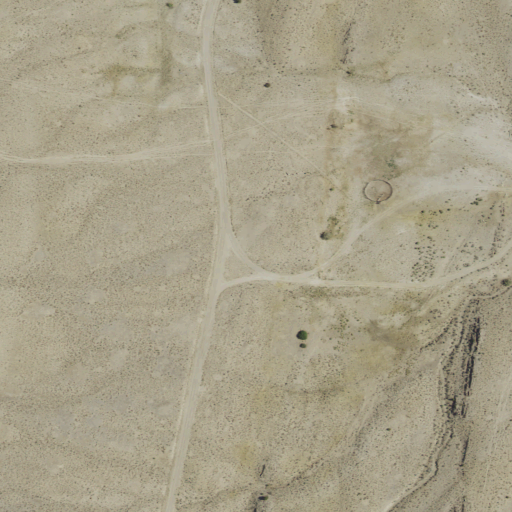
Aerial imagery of valley in Utah named Camp Canyon containing shrub and grassland